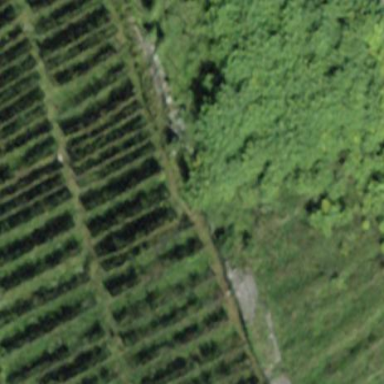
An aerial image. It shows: Beautiful vineyard in the countryside.